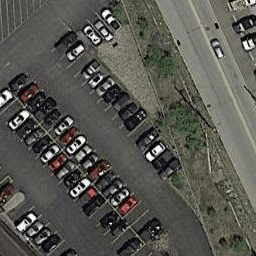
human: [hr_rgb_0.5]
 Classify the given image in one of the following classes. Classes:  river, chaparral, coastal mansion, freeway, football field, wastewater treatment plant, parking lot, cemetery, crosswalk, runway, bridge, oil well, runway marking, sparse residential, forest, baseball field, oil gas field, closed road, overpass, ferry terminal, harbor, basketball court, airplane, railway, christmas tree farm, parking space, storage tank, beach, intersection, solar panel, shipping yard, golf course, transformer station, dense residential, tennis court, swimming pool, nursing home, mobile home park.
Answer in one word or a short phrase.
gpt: parking lot